Question: I'm using this jquery plugin called <URL>. Here's my code:
'''
<table>
<thead>
<tr>
<th>DVD Title</th>
<th>Category</th>
<th>Book</th>
</tr>
</thead>
<tbody id="container">
<?php
while($row = $query->fetch_object()){
?>
<tr>
<td><?php echo $row->dvd_title; ?></td>
<td><?php echo $row->category; ?></td>
<td><?php echo $row->book; ?></td>
</tr>
<?php
}
?>
</tbody>
</table>
'''
I tried to make the tbody as the container but I didn't get the result. I also wrapped the repeating part with paragraph(which does the trick for others) but it doesn't work either.
Now I'm looking for a css solution for this. Is there any way that I could make the table headers retain their styling as if they are inside the table?
The problem here is that if I use the plugin on the whole table the table headers are also hidden when I scroll, like this:

I tried using relative positioning but it hides the headers the moment it goes out of the area covered by the table.
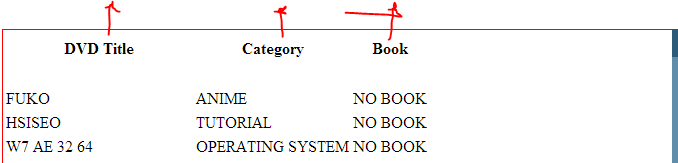
Answer: ## PURE CSS SOLUTION:
'''
<div id="wrapper">
<ul id="tbl-title">
<li class="seperator">DVD Title</li>
<li class="seperator">Category</li>
<li>Book</li>
</ul>
<div id="tbl-data">
<?php
while($row = $query->fetch_object()){
?>
<ul class="tbl-row">
<li class="seperator">
<span><?php echo $row->dvd_title; ?></span>
</li>
<li class="seperator">
<span><?php echo $row->category; ?></span>
</li>
<li>
<span><?php echo $row->book; ?></span>
</li>
</ul>
<?php
}
?>
</div>
</div>
'''
'''
#tbl-title,
.tbl-row {
margin:0;
padding:0;
list-style-type: none;
}
#tbl-title li,
.tbl-row li {
float: left;
width: 33%;
color: #333;
font-size: 13px;
padding: 5px 0;
font-family: tahoma;
}
#tbl-title li{
background: #ccc;
font-weight: bold;
text-align:center;
border-bottom: 1px solid #999;
}
.tbl-row li {
background: #f4f4f4;
font-weight: normal;
text-align:left;
border-bottom: 1px solid #fff;
}
.tbl-row li span {
display: block;
padding: 0px 10px;
text-transform: uppercase;
}
.seperator {
border-right: 1px solid #fff;
}
/* Styles specific to this particular page */
.scroll-pane {
width: 100%;
height: 200px;
overflow: auto;
}
'''
## SEE RESULT - (updated with jscrollpane implementation)